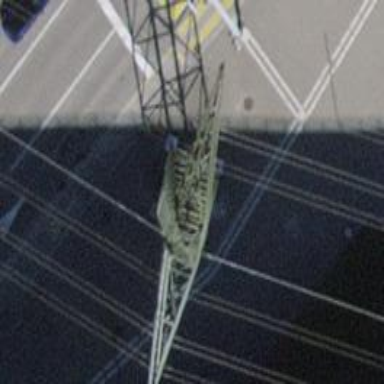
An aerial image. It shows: Lattice structure tower used for power transmission.